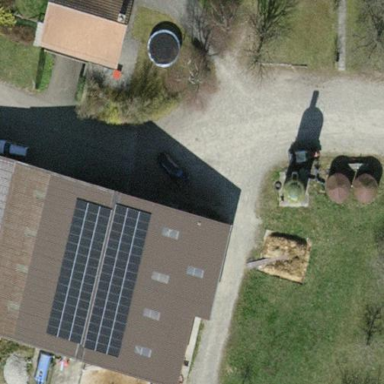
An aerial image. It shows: Farmyard area.